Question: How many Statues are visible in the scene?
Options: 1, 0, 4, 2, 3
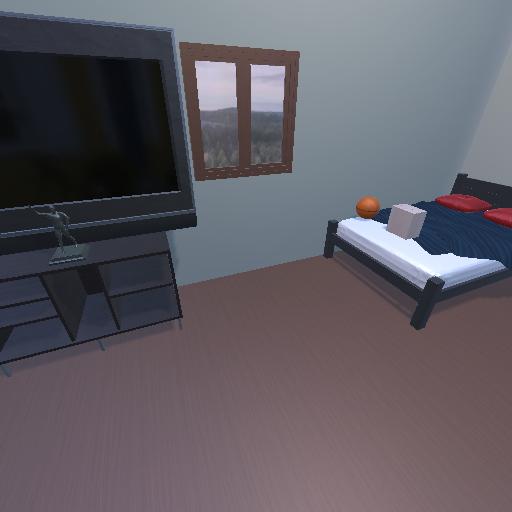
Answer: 1